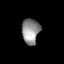
Tissue: lung
Cell type: Epithelial cells
Senescence score: 0.2329
Nuclear area (px): 441
Mean DAPI intensity: 142.508